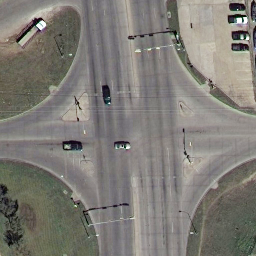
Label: intersection